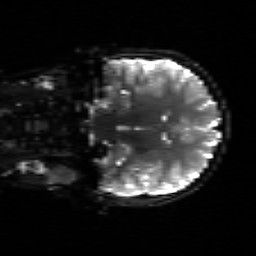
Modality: sbref
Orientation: coronal
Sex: male
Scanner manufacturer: siemens
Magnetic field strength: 3 T
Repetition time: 5 s
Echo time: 0.071 s